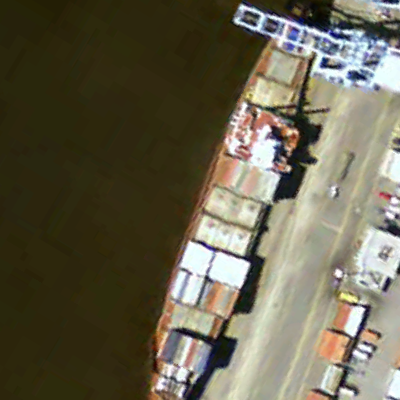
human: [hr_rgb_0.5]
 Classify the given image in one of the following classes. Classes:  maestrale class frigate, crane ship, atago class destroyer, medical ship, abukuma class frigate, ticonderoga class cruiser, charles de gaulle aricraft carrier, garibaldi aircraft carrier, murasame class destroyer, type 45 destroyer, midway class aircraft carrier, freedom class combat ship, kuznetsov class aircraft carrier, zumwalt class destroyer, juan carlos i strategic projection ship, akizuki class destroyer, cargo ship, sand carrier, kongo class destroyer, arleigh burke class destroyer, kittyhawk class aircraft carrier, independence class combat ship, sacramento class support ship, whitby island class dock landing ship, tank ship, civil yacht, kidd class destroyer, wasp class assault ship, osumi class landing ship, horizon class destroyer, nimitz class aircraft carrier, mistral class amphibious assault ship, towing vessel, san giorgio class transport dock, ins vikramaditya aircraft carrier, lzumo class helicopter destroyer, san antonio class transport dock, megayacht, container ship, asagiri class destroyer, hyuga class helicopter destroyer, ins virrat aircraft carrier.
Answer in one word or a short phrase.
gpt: Container ship